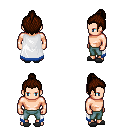
a pixel art fantasy rpg character, male body template, human, light skin, white trimmed cape, teal pants, brown short topknot hairstyle, gray slippers, four views (front, back, left, right), 2x2 character sprite sheet, small pixel art, hard edges, no anti-aliasing